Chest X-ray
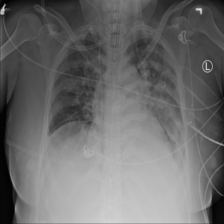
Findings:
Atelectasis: negative
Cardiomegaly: negative
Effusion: positive
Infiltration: positive
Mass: negative
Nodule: negative
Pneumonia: negative
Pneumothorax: negative
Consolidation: negative
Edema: negative
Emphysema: negative
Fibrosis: negative
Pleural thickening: negative
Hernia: negative